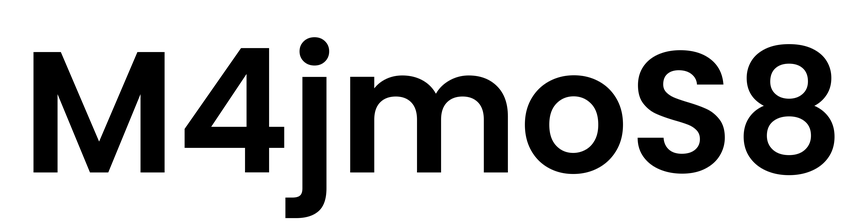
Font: Poppins-SemiBold